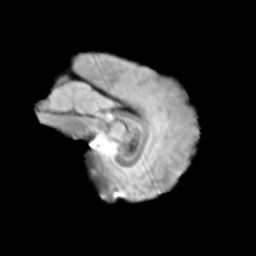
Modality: T2w
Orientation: sagittal
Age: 11
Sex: female
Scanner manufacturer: siemens
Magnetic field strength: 3 T
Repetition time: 3.8 s
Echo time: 0.07 s